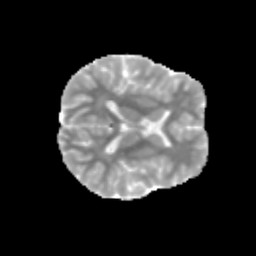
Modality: MD
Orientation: axial
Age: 13
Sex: female
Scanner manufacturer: siemens
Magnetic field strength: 3 T
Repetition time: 3.8 s
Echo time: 0.07 s